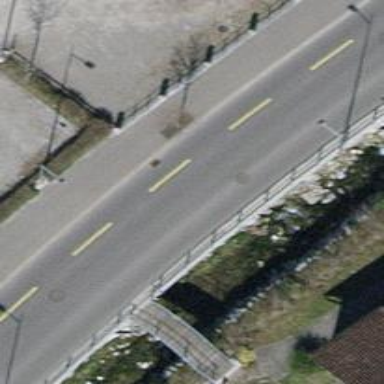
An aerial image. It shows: Guard rail.